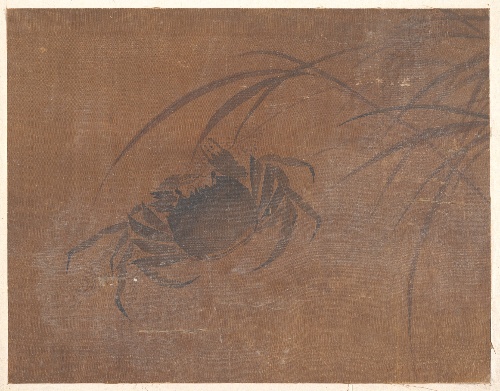
Artist: Unidentified artist
Object type: Album leaf
Classification: Paintings
Medium: Album leaf; ink and color on silk
Culture: China
Period: Qing dynasty (1644–1911)
Dimensions: 11 5/8 x 9 in. (29.5 x 22.9 cm)
Department: Asian Art
Credit line: From the Collection of A. W. Bahr, Purchase, Fletcher Fund, 1947
Accession year: 1947
Repository: Metropolitan Museum of Art, New York, NY
Tags: Crabs